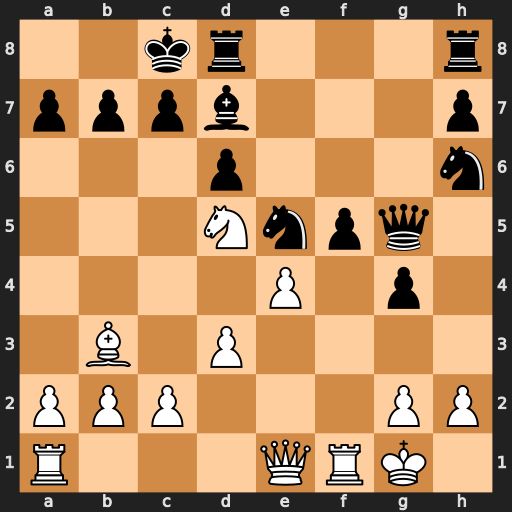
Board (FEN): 2kr3r/pppb3p/3p3n/3Nnpq1/4P1p1/1B1P4/PPP3PP/R3QRK1
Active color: w
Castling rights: -
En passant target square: -
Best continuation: Qa5 Kb8 Qxc7+ Ka8 Qxd6